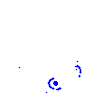
Particle: pion